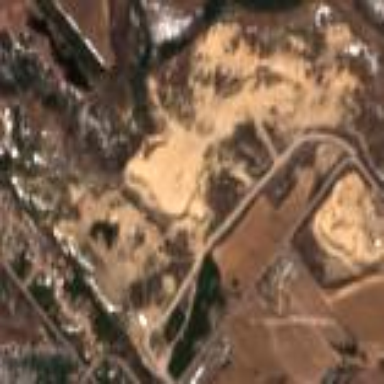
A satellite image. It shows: Quarry extracting sand as natural resource.